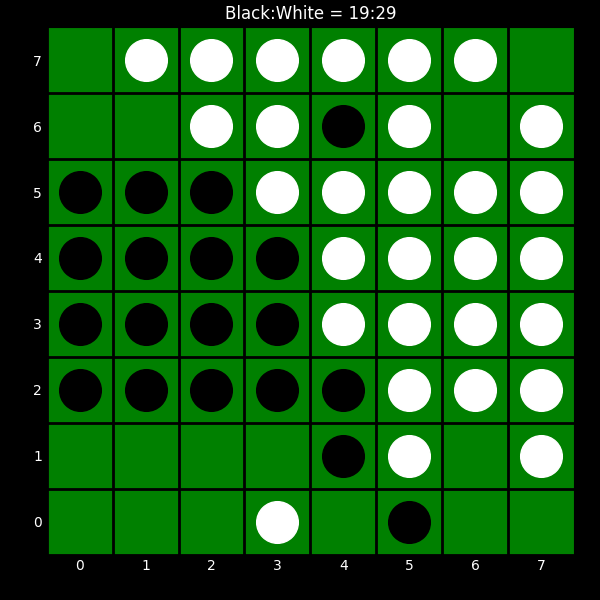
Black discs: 19
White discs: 29